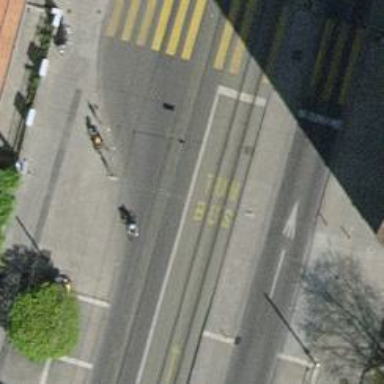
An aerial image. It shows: Tram railway with one track. The surface is asphalt and the railway is electrified with contact line.